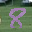
Label: 8